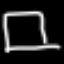
Label: square